Interaction volume radius: 5 \u00c5
Interaction volume height: 15 \u00c5
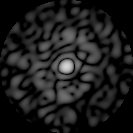
Disorder parameter: 0.8146